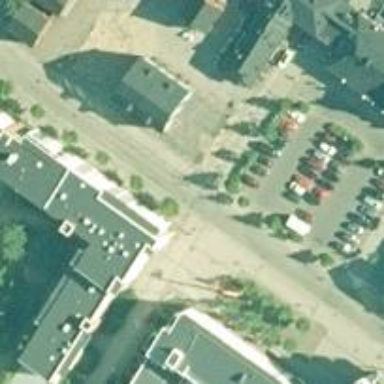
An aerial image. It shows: Driveway for service vehicles.